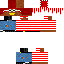
A male human skin with medium skin, wearing brown long hair dressed in a red hoodie and red pants, featuring a closed mouth.